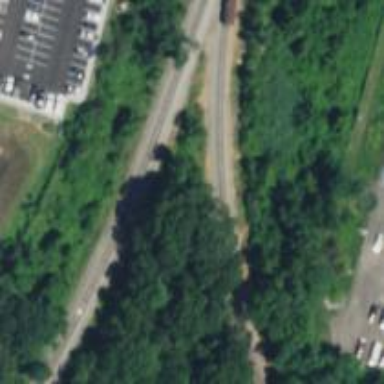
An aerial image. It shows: Railway spur service.